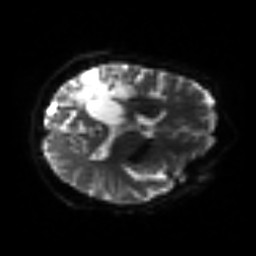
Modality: sbref
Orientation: axial
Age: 62
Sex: female
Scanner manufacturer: siemens
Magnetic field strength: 3 T
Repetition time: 3.2 s
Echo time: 0.081 s